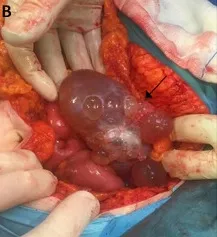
Large left ovarian cyst (yellow arrow).
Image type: medical_photograph (other_medical_photograph)